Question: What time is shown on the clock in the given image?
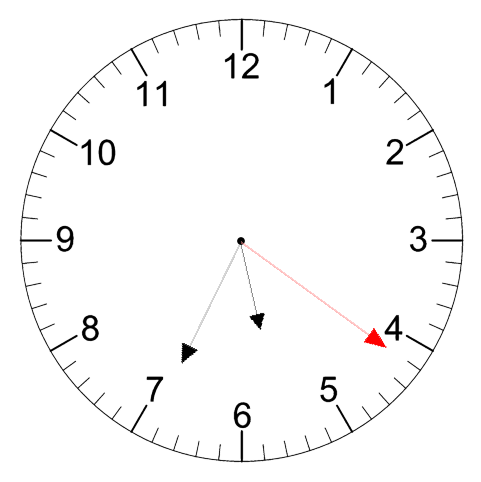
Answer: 05:34:21